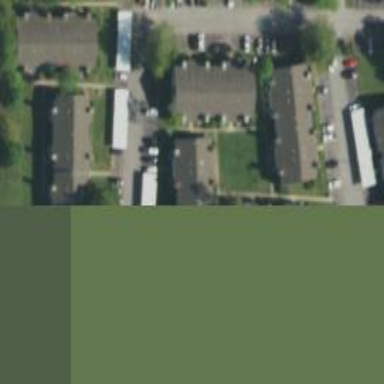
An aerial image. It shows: Living street.